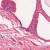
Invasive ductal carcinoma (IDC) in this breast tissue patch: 1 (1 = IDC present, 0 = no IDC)